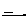
Label: line